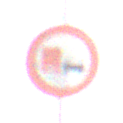
Verkehrszeichen: UeberholverbotKraftfahrzeuge
Umgebung: Outdoor, Nature
Tageszeit: Night
Wetter: Overcast
Licht: Artificial
Jahreszeit: NotSpecified
Kontrast: LowContrast